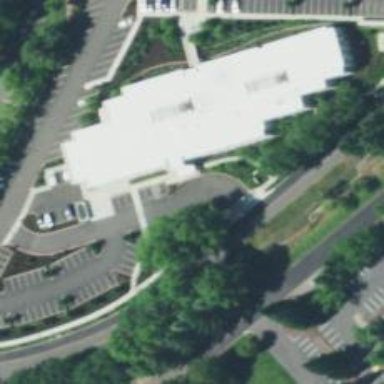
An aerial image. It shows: Commercial building.